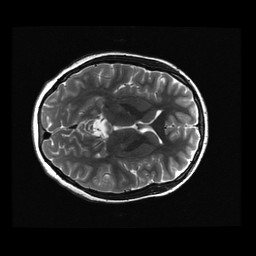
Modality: T2w
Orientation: axial
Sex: female
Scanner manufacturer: ge
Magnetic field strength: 3 T
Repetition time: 5 s
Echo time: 0.1022 s